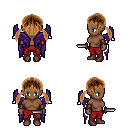
a pixel art fantasy rpg character, female body template, human, dark skin, purple wings, red pants, brown twin-tailed hairstyle, cloth bracers, maroon shoes, dagger, four views (front, back, left, right), 2x2 character sprite sheet, small pixel art, hard edges, no anti-aliasing